Question: I have a single Winforms project and multiple WPF projects in one solution. From the Winform application I'd like to open one of the WPF Windows (it's a MetroWindow from Mahapps, if it matters).
After looking at the accepted answer to <URL> I ended up with this piece of code:
'''
OpenWPFAppButton_Click(object sender, EventArgs e)
{
WPFApp wpfApp = new WPFApp();
ElementHost.EnableModelessKeyboardInterop(wpfApp);
wpfApp.Show();
}
'''
Unfortunately if I click the button a XamlParseException occurs, which points to the first 'Style="{StaticResource ... }"' line in WPFApp.xaml (the Main Xaml File).

Does this mean I cannot open WPF Windows from Winforms that include static resources? Or am I missing something simple here?
: Here is the content of the App.xaml file:
'''
<Application x:Class="WPFAppProjectName.App"
xmlns="http://schemas.microsoft.com/winfx/2006/xaml/presentation"
xmlns:x="http://schemas.microsoft.com/winfx/2006/xaml"
xmlns:system="clr-namespace:System;assembly=mscorlib"
StartupUri="WPFApp.xaml">
<Application.Resources>
<ResourceDictionary>
<ResourceDictionary.MergedDictionaries>
<ResourceDictionary Source="pack://application:,,,/Selen.Wpf.SystemStyles;component/ButtonStyles.xaml"/>
<ResourceDictionary Source="pack://application:,,,/Selen.Wpf.SystemStyles;component/MenuStyles.xaml"/>
<ResourceDictionary Source="pack://application:,,,/Selen.Wpf.SystemStyles;component/TextBoxStyles.xaml"/>
</ResourceDictionary.MergedDictionaries>
</ResourceDictionary>
</Application.Resources>
'''
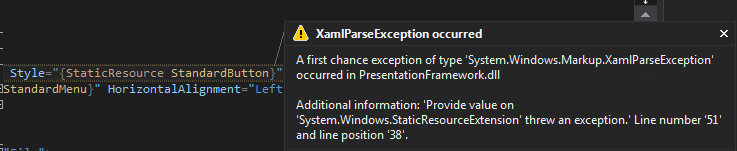
Answer: It is most likely that some common resources are defined in the 'App.xaml'. That file isn't loaded when running through Windows Forms and thus those resources are unavailable. Hence you get this error.
You could include the resource definitions in the 'Window.xaml' files, or an own common style resource file (aka Resource Dictionary) which is included in every Window.